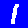
Digit: 1